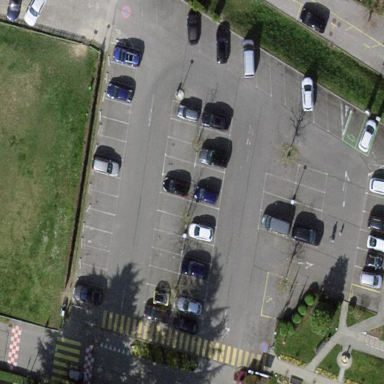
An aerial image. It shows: Parking area with surface.